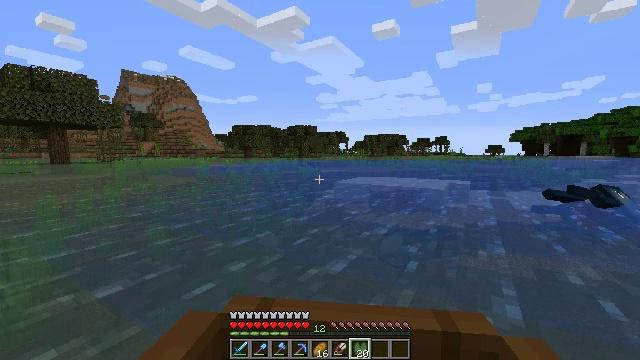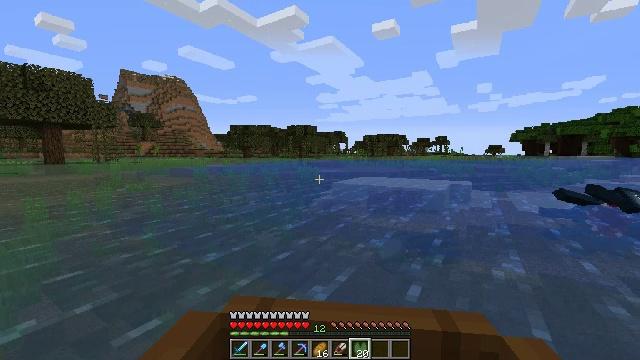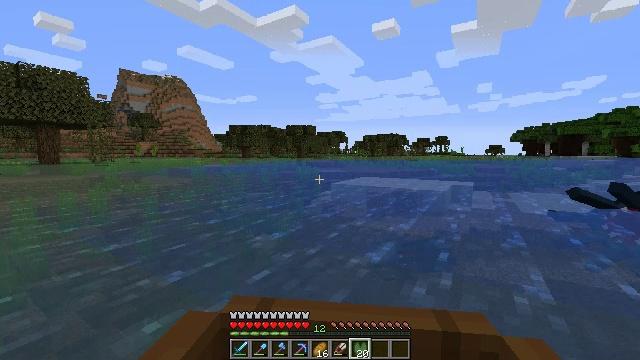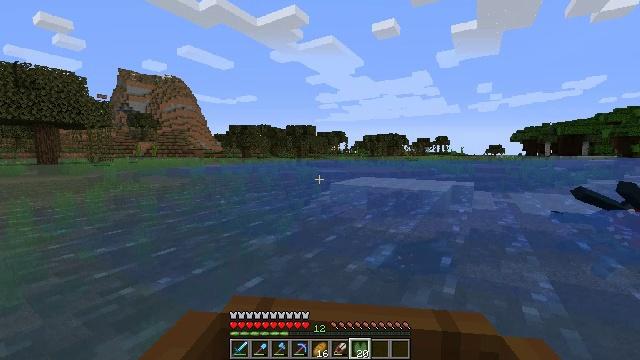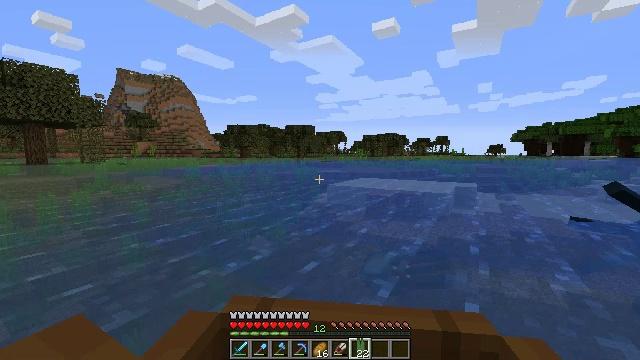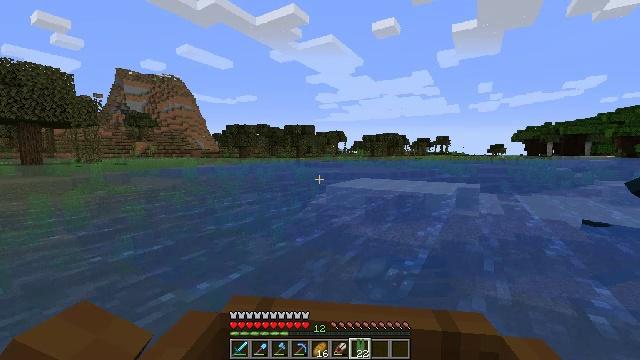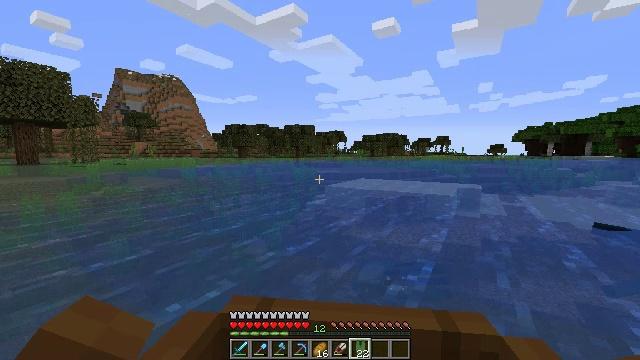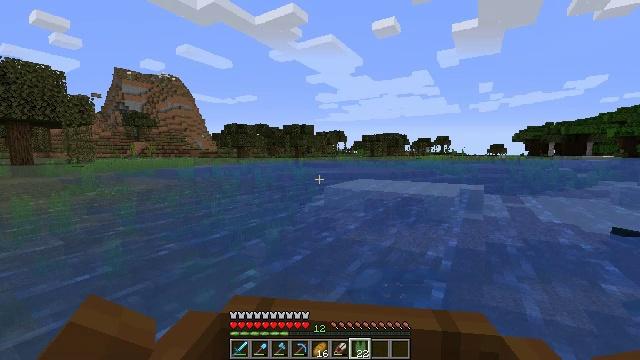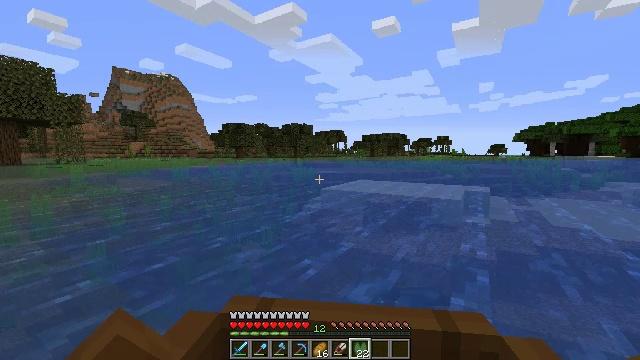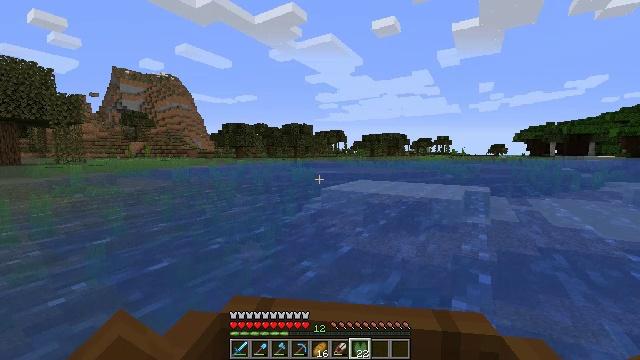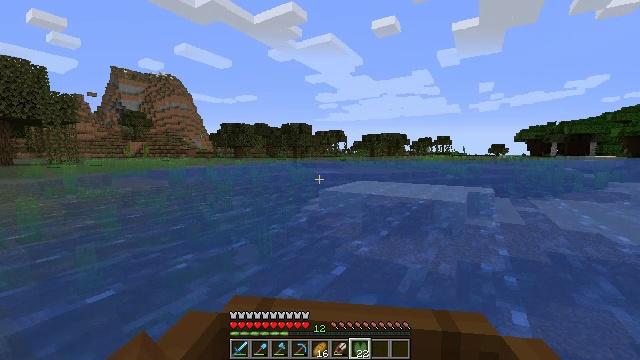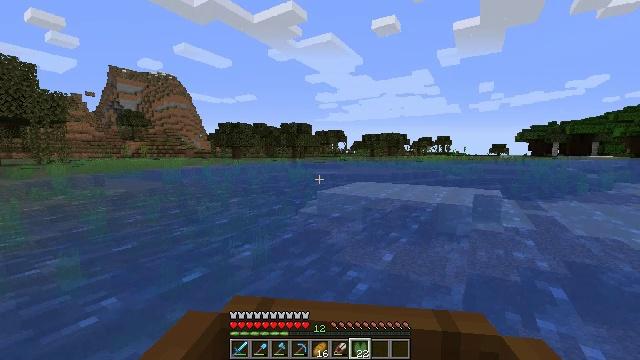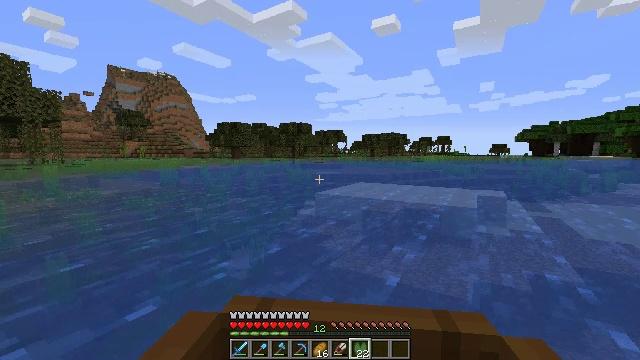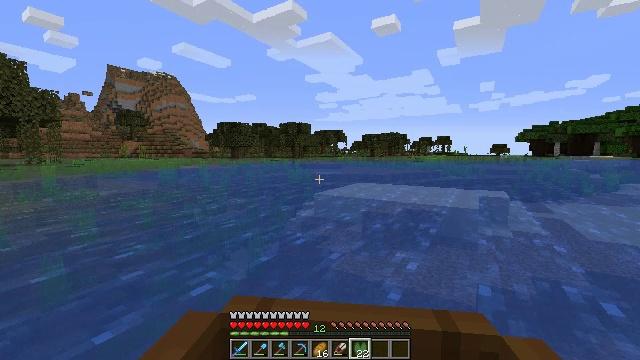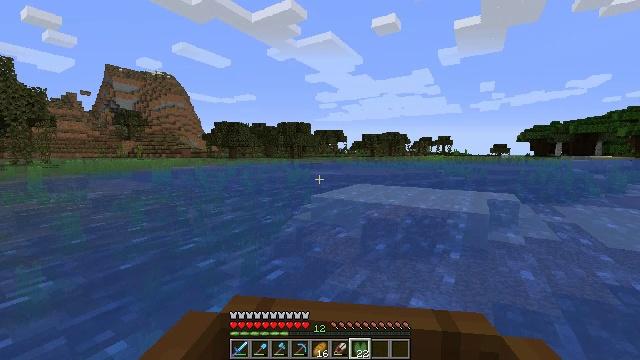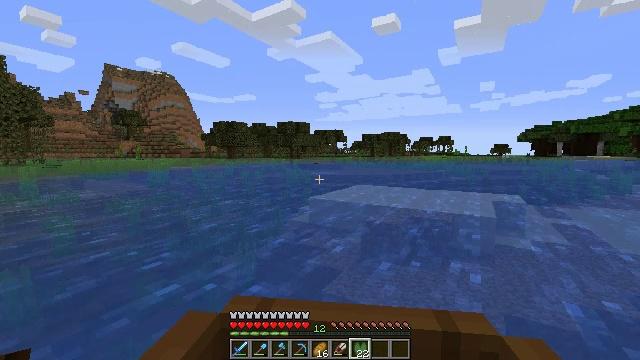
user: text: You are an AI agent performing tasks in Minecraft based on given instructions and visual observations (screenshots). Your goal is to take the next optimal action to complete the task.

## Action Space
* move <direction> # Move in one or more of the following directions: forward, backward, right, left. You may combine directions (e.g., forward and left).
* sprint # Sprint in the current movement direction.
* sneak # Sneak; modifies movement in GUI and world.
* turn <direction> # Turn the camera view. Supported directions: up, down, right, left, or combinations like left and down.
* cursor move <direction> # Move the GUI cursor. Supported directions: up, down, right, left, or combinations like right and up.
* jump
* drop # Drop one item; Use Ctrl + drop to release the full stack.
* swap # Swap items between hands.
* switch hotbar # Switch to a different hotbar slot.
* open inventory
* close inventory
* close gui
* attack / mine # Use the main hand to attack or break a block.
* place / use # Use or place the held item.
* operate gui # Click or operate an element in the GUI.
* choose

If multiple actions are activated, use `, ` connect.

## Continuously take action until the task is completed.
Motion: motion action
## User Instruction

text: Harvest seagrass from the waterbed.
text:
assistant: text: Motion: move forward
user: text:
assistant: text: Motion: move forward
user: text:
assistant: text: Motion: move forward
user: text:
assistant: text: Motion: move forward
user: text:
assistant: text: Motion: move forward
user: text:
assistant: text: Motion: move forward
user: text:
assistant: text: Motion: move forward
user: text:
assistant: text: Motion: move forward
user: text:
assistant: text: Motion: move forward
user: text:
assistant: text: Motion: move forward
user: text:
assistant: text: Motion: move forward
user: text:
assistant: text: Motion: move forward
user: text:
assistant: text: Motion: move forward
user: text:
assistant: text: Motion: move forward
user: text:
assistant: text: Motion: move forward
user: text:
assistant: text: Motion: move forward
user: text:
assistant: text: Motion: move forward and move right
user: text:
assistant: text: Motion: move forward and move right
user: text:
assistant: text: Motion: move forward and move right
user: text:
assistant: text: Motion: move forward
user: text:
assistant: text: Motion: move forward
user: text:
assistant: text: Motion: move forward
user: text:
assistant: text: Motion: move forward
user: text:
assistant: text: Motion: move forward
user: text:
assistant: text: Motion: move forward
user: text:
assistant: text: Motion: move forward
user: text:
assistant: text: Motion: move forward
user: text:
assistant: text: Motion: move forward
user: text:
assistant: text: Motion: move forward
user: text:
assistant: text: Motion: move forward